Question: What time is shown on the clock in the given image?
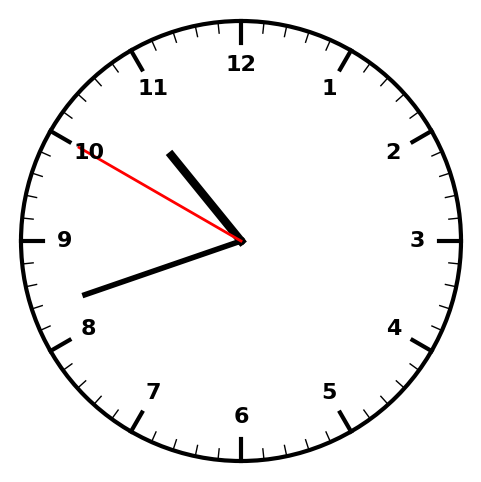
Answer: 10:41:50